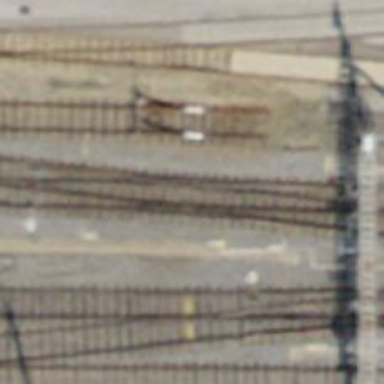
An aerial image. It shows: Railway crossing.